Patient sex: M
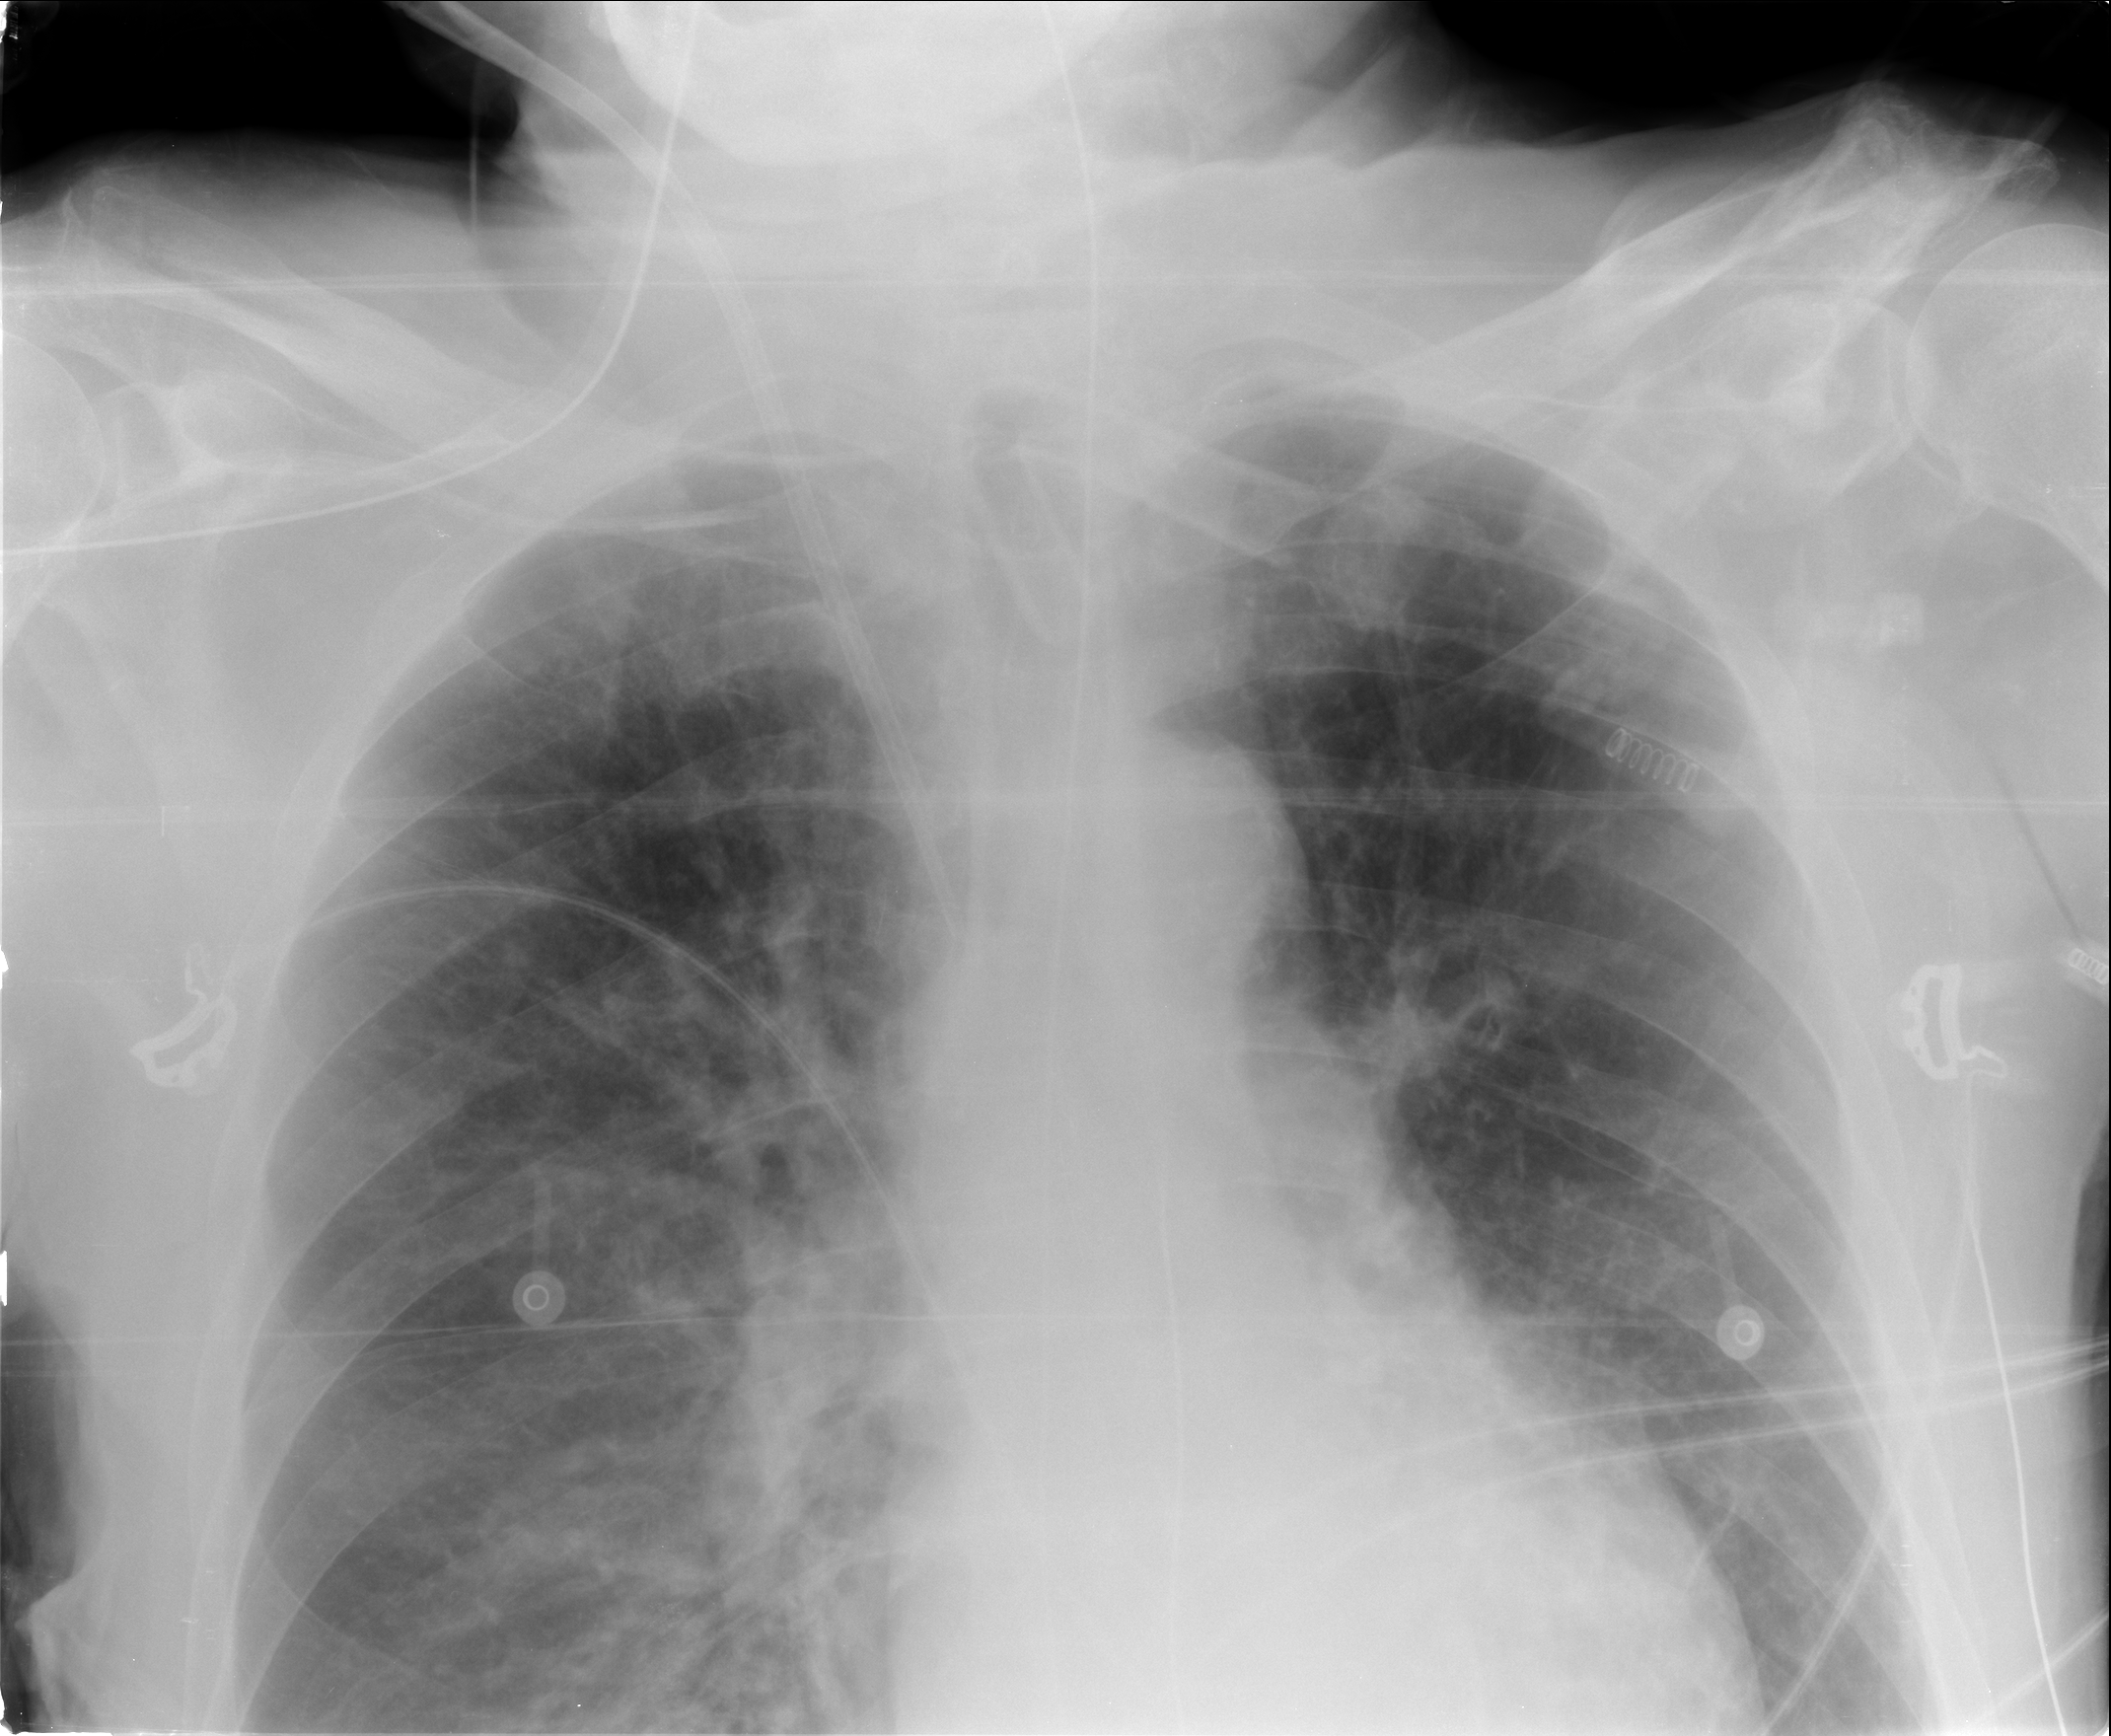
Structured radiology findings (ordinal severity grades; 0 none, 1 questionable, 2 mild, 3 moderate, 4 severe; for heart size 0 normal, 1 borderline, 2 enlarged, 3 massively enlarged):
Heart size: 1
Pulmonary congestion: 2
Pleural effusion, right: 1
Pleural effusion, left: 1
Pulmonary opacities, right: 2
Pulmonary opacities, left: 1
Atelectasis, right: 2
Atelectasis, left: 2